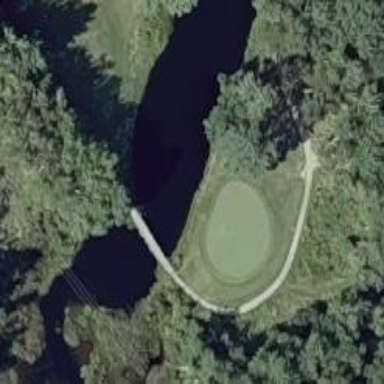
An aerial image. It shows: Well-maintained path in golf course.